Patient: sex F, age 62
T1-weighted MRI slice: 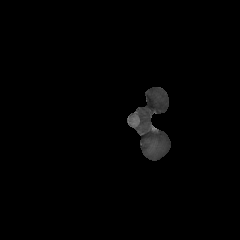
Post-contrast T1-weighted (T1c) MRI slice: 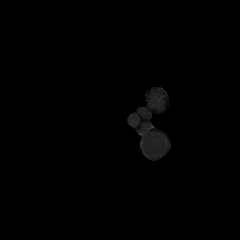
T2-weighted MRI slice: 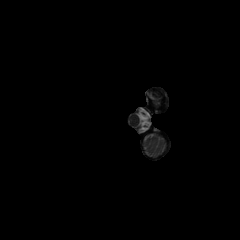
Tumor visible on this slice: no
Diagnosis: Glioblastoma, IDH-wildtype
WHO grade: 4